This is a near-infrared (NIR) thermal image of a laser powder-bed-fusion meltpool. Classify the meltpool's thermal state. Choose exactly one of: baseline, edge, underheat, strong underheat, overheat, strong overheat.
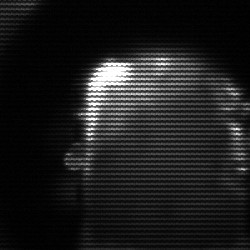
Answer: baseline